Question: How can I close this bar (marked red)?
And how is it called?

I don't know how I opened it, and I can't find the option to close it again...
Thanks for your help.
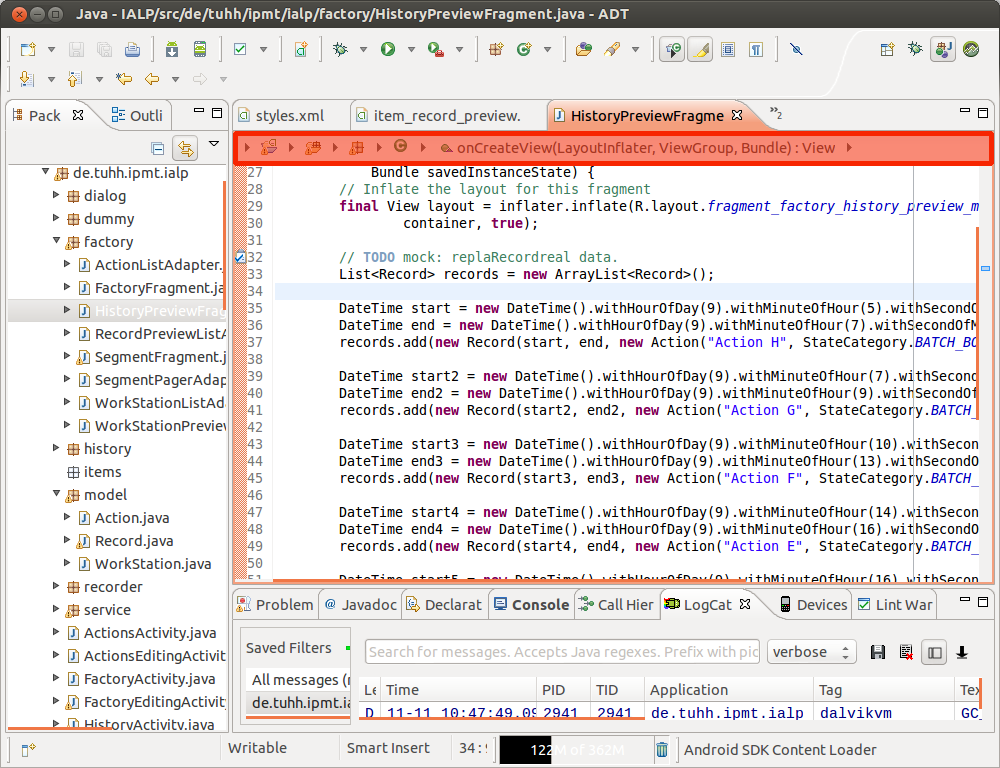
Answer: you can right-click on any icon on the breadcrumb, and select the entry named "Hide Breadcrumb".

or
Find the file 'org.eclipse.help.webappdvancedreadcrumbs.css' and replace its contents with.
'''
.help_breadcrumbs {
display: none;
}
'''